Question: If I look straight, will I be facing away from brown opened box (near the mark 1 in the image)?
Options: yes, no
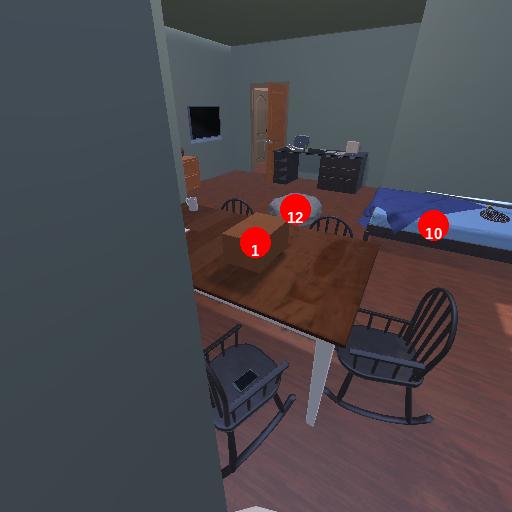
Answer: yes